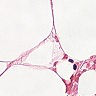
Metastatic tissue present: no